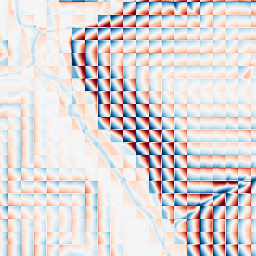
Category: wavelet
Decomposition family: wavelet_biorthogonal
Decomposition parameters: wavelet: bior1.3
level: 4
Upsampling method: quadratic
Upsampling parameters: scale: 8
Upsampling scale: 8